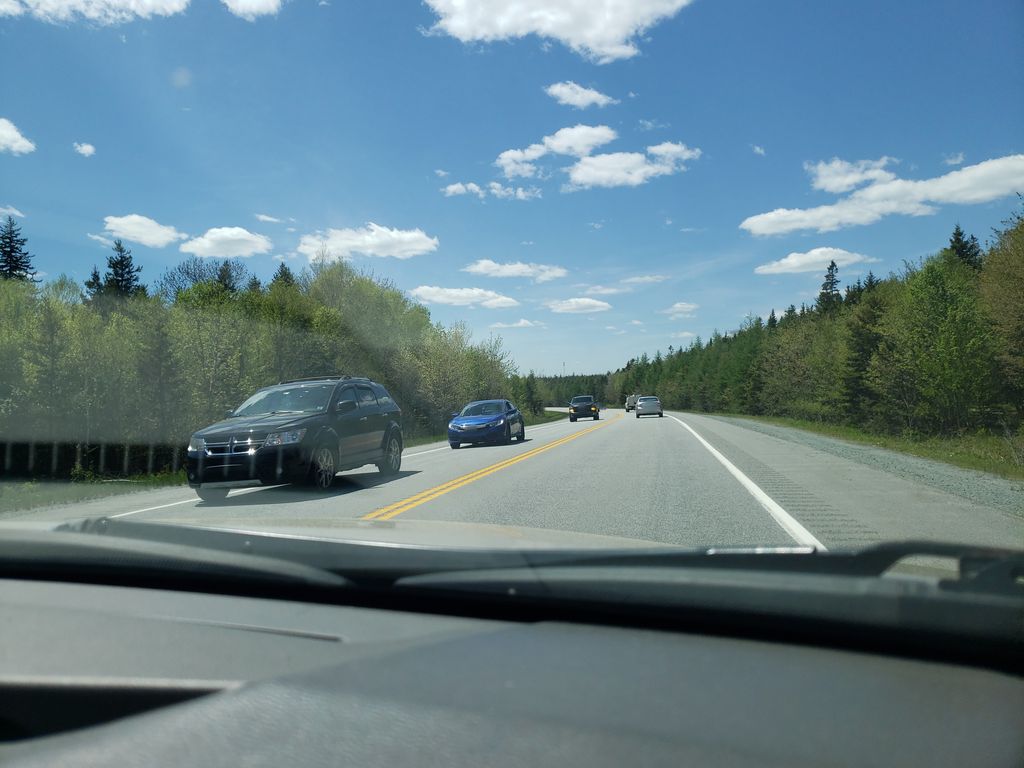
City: halifax